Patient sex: M
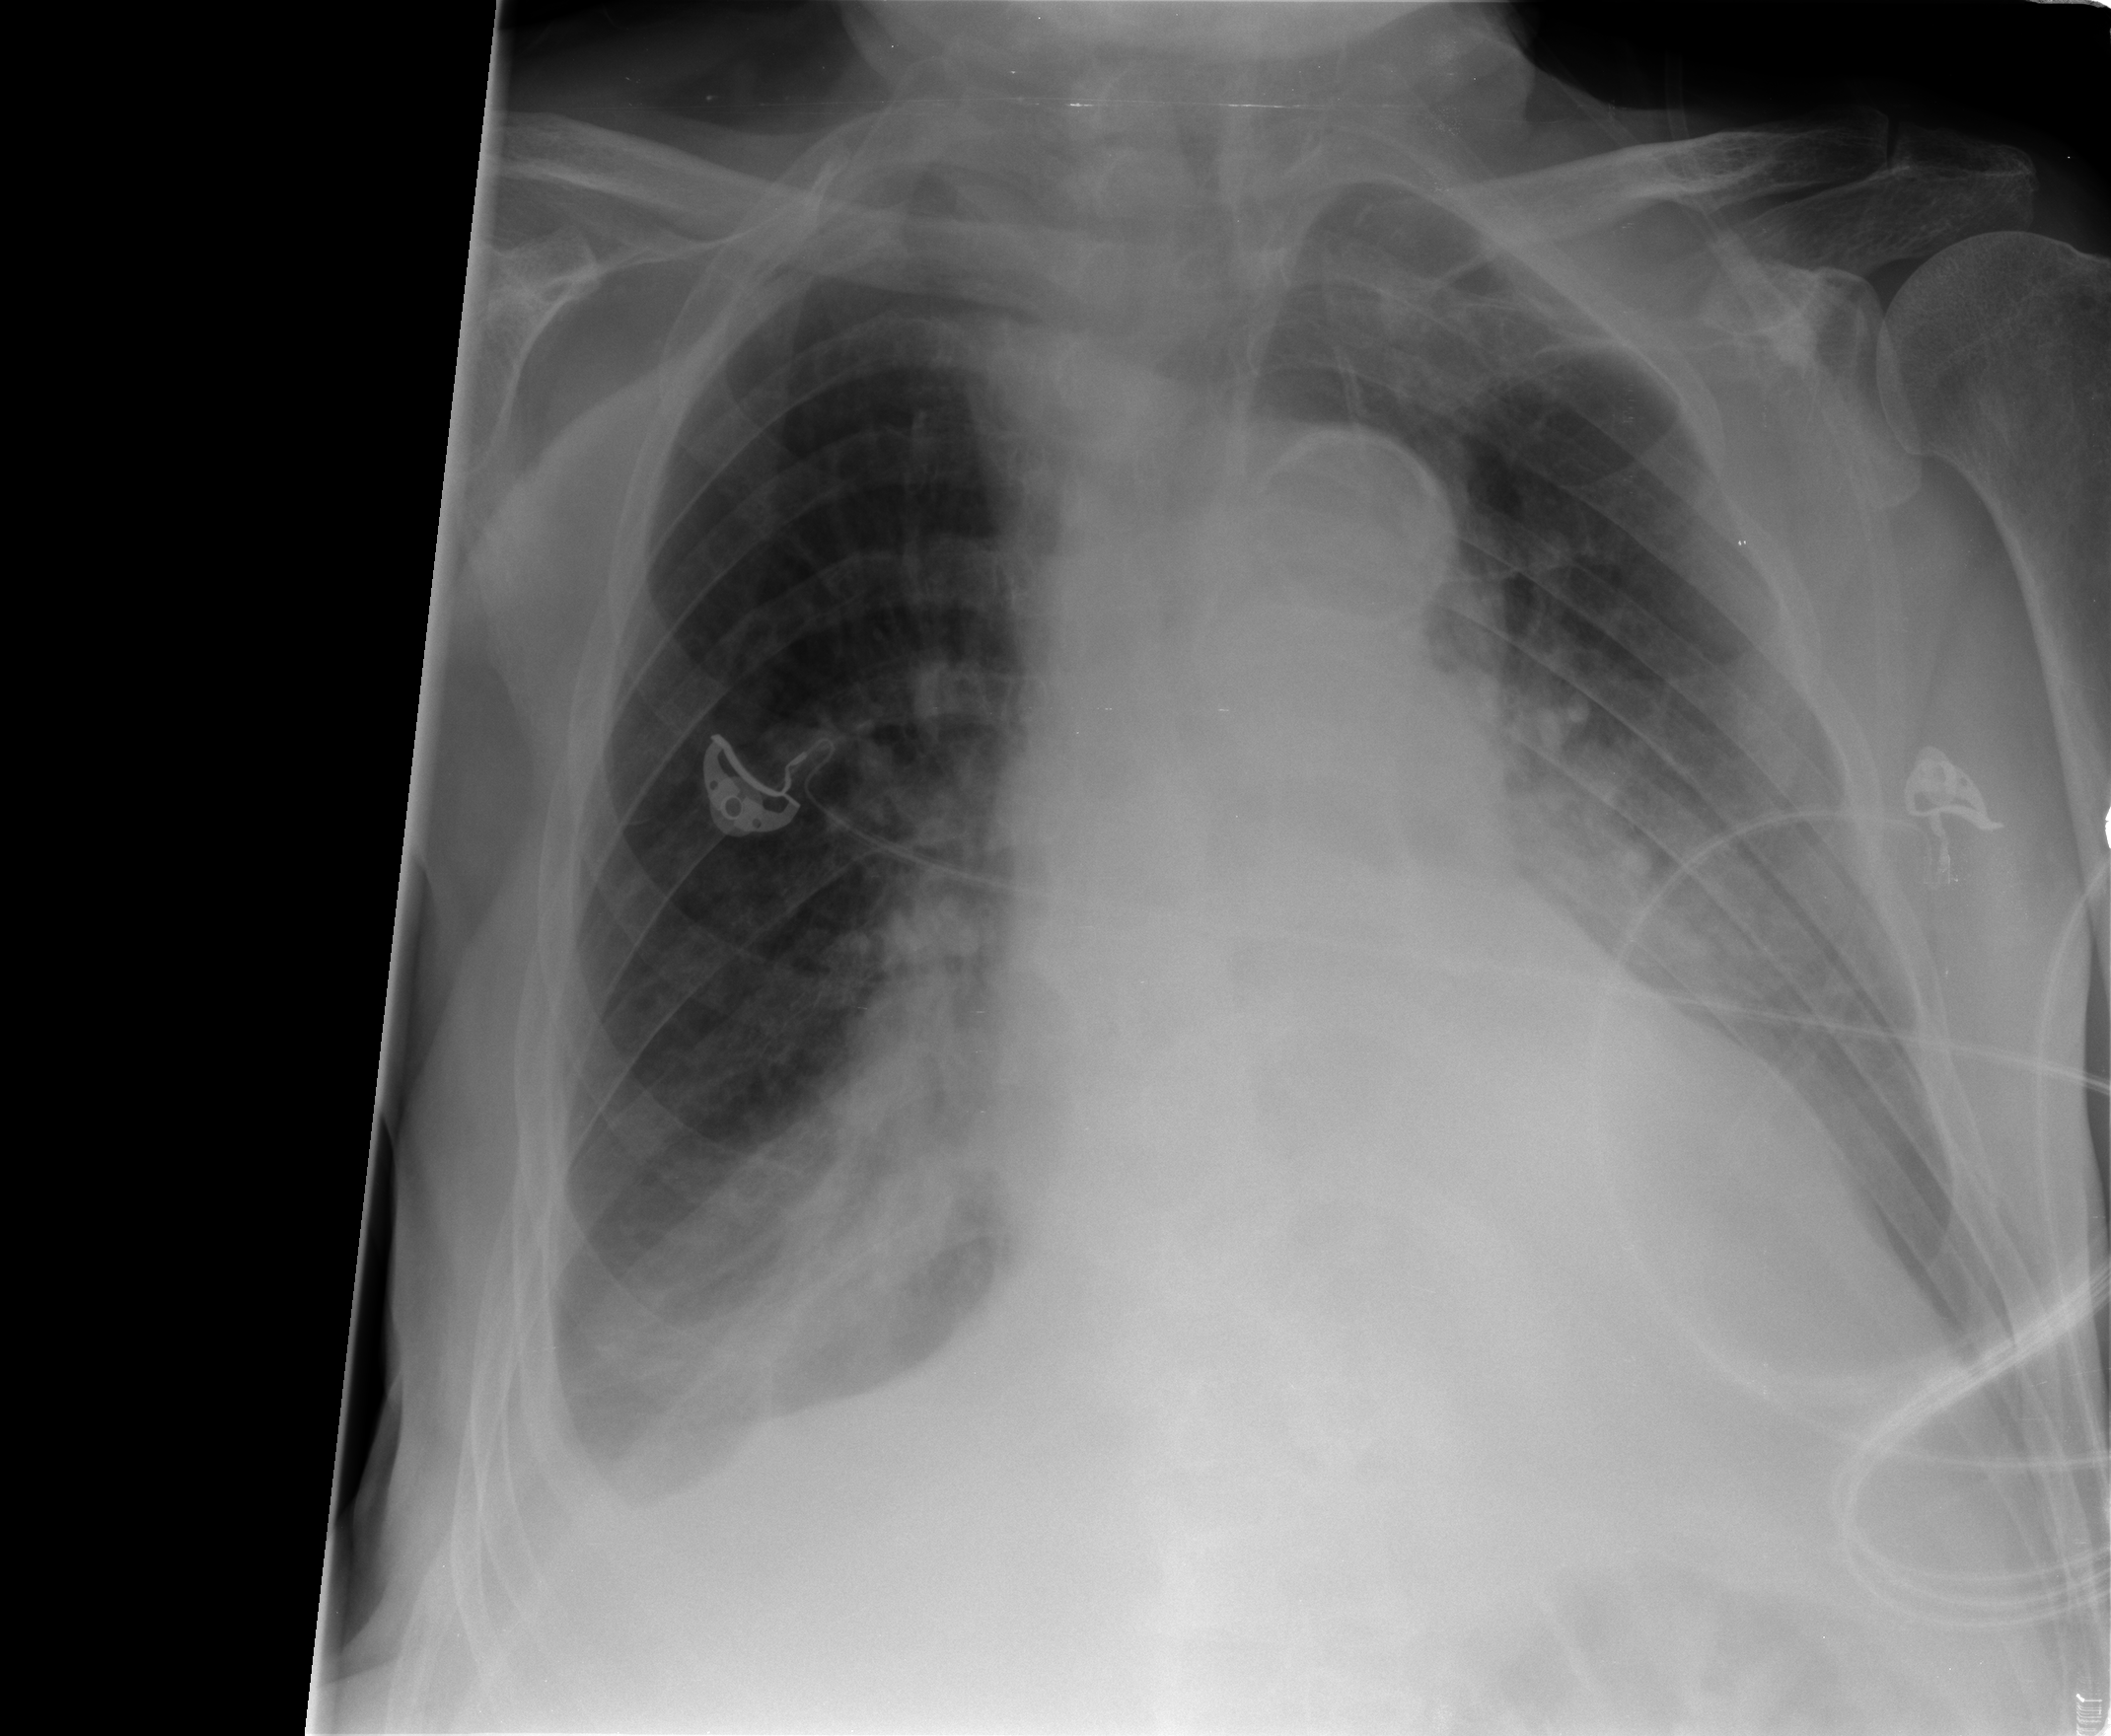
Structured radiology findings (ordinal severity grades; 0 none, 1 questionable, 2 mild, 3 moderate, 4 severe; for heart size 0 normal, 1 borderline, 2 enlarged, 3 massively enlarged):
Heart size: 0
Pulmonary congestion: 2
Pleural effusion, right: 2
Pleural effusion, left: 2
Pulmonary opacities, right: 0
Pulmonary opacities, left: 2
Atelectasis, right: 2
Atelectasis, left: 2